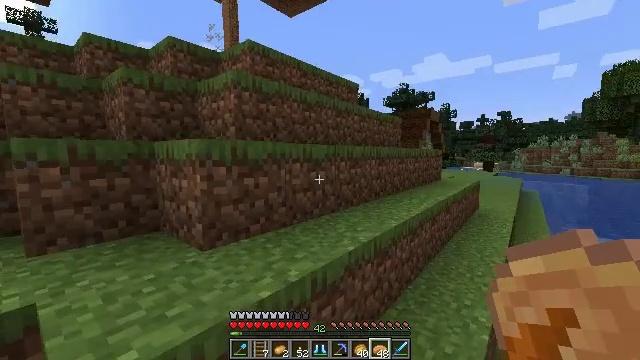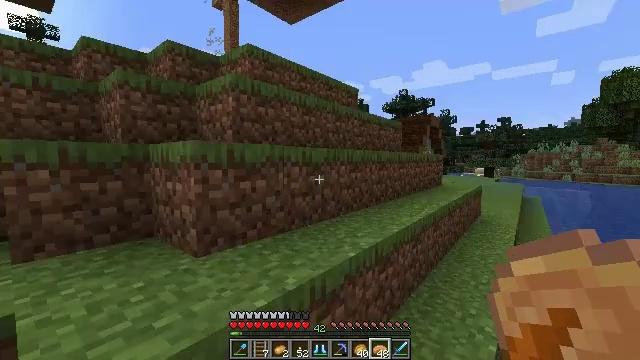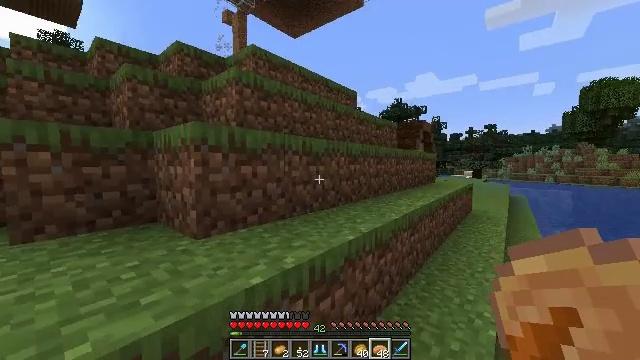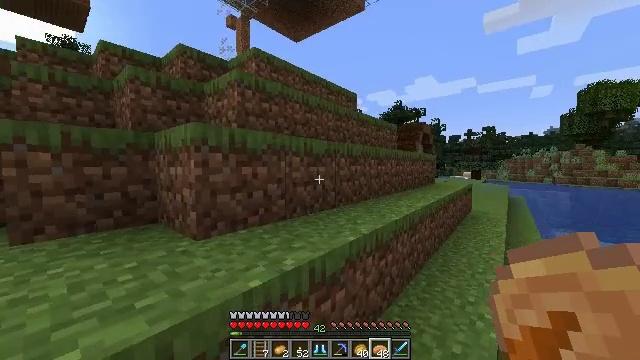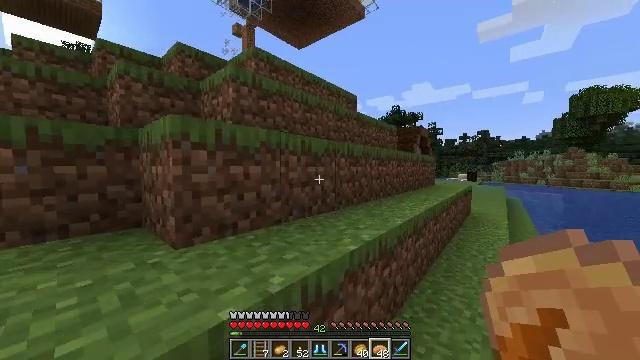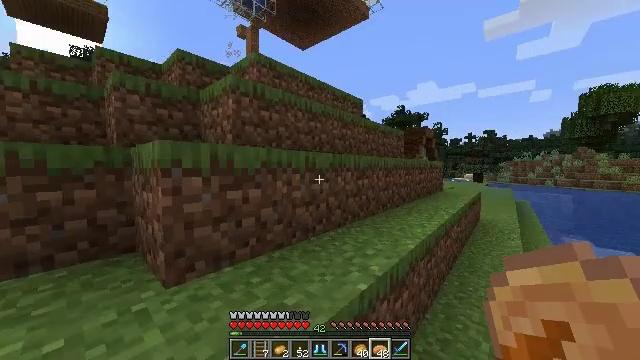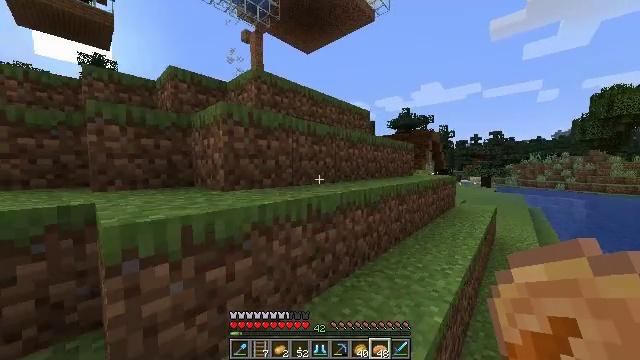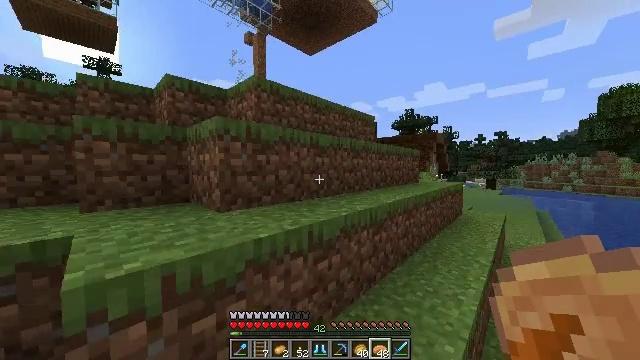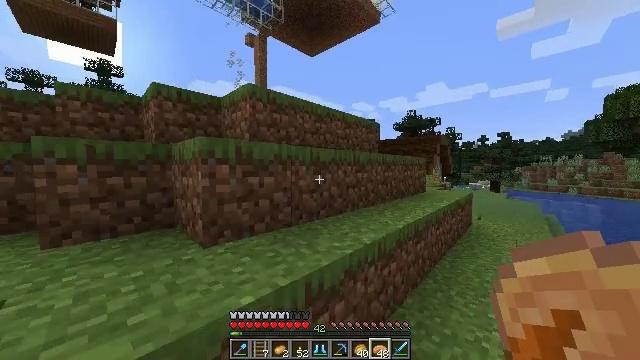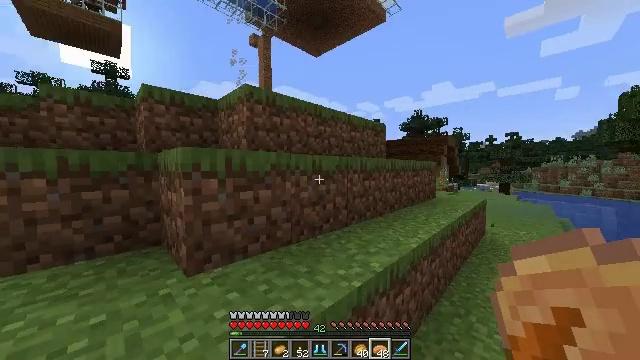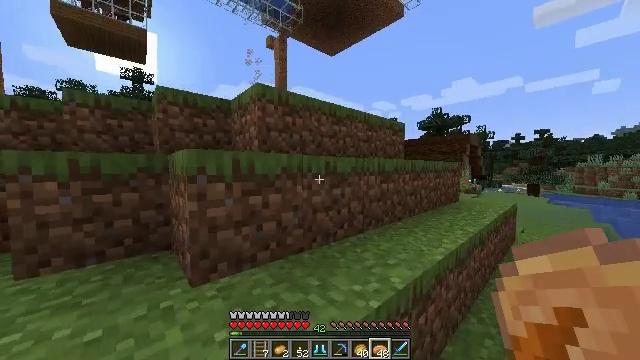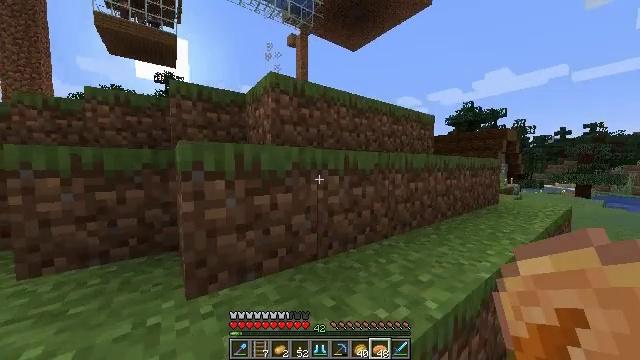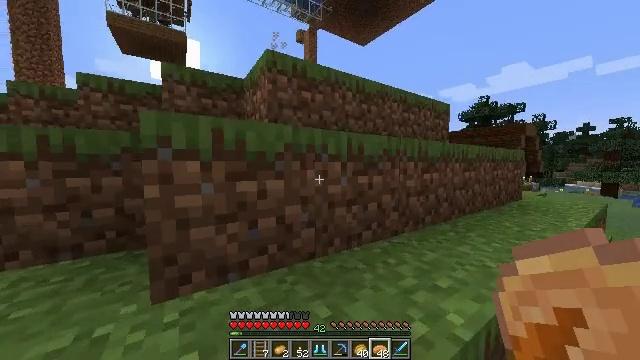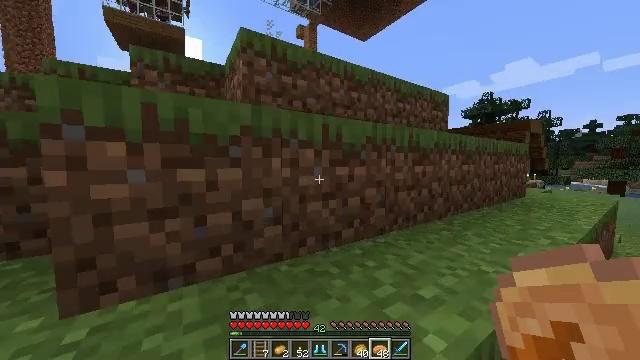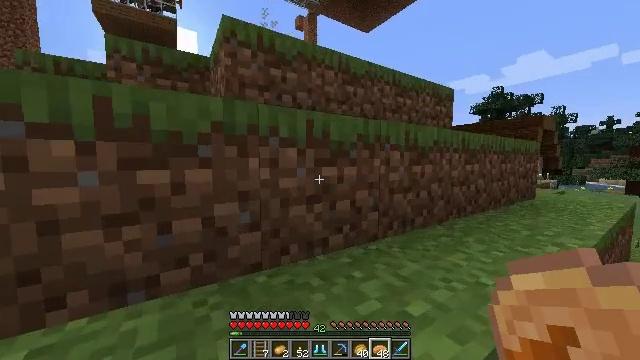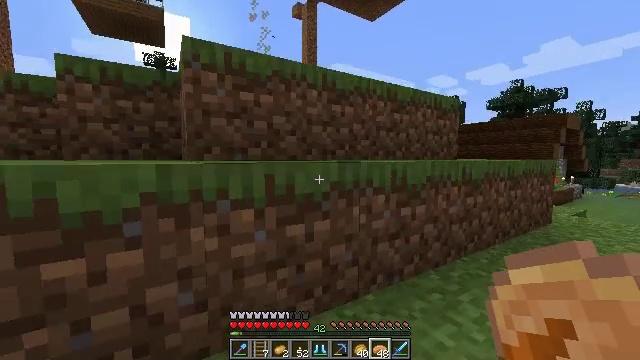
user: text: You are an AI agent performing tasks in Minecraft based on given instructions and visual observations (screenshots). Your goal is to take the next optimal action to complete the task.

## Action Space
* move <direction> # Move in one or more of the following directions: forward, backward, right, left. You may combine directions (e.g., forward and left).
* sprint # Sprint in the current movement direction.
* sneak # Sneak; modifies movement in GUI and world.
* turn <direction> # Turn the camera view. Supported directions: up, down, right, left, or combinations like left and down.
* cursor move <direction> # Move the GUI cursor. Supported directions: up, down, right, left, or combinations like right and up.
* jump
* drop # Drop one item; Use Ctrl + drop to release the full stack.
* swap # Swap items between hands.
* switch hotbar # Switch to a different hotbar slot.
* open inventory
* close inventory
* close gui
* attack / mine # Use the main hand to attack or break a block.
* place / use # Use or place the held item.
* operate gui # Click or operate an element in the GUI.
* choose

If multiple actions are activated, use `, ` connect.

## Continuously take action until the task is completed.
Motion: motion action
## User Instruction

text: Create a cookie using the crafting setup.
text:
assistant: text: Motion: move forward, sprint, turn up, jump
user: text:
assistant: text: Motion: move forward, sprint, jump
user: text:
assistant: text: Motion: move forward, sprint, jump
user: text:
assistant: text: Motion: move forward, jump
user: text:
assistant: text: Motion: move forward, turn left, jump
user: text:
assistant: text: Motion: move forward, turn left, jump
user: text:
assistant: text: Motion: move forward, jump
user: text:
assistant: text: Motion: move forward, sprint, jump
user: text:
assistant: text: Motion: move forward, sprint, turn left, jump
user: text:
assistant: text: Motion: move forward, sprint, turn left, jump
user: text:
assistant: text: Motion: move forward, sprint, turn left, jump
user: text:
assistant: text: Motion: move forward, turn left, jump
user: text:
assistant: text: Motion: move forward, jump
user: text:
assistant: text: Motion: move forward, jump
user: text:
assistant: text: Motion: move forward, sprint, jump
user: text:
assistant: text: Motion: move forward, sprint, turn left, jump
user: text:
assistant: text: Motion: move forward, sprint, turn left, jump
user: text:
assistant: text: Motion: move forward, sprint, turn left and down, jump
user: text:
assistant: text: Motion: move forward, turn left and down, jump
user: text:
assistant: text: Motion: move forward, turn left and down, jump
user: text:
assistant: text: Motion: move forward, turn left and down, jump
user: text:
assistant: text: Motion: move forward, turn left and down, jump
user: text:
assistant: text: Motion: move forward, jump
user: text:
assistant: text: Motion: move forward, sprint, jump
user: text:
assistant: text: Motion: move forward, sprint, jump
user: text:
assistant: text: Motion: move forward, sprint, jump
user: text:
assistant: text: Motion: move forward, sprint, turn left, jump
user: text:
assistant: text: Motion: move forward, sprint, turn left and down, jump
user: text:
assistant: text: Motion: move forward, turn left, jump
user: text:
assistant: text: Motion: move forward, jump